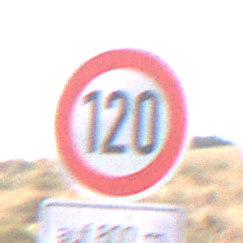
Verkehrszeichen: Geschwindigkeit120
Zusatzzeichen unten: LaengeEinerStrecke5
Umgebung: Outdoor, Nature
Tageszeit: Midday
Wetter: PartlyCloudy
Licht: Natural
Jahreszeit: NotSpecified
Kontrast: HighContrast